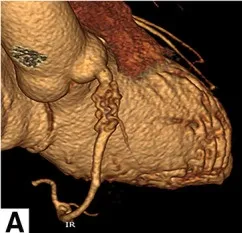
Computed tomography coronary angiography shows the WCA in the right coronary artery. Volume rendering reconstruction.
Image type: radiology (ct)